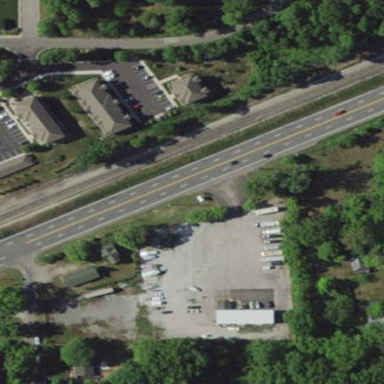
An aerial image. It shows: Storage rental shop.